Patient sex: F
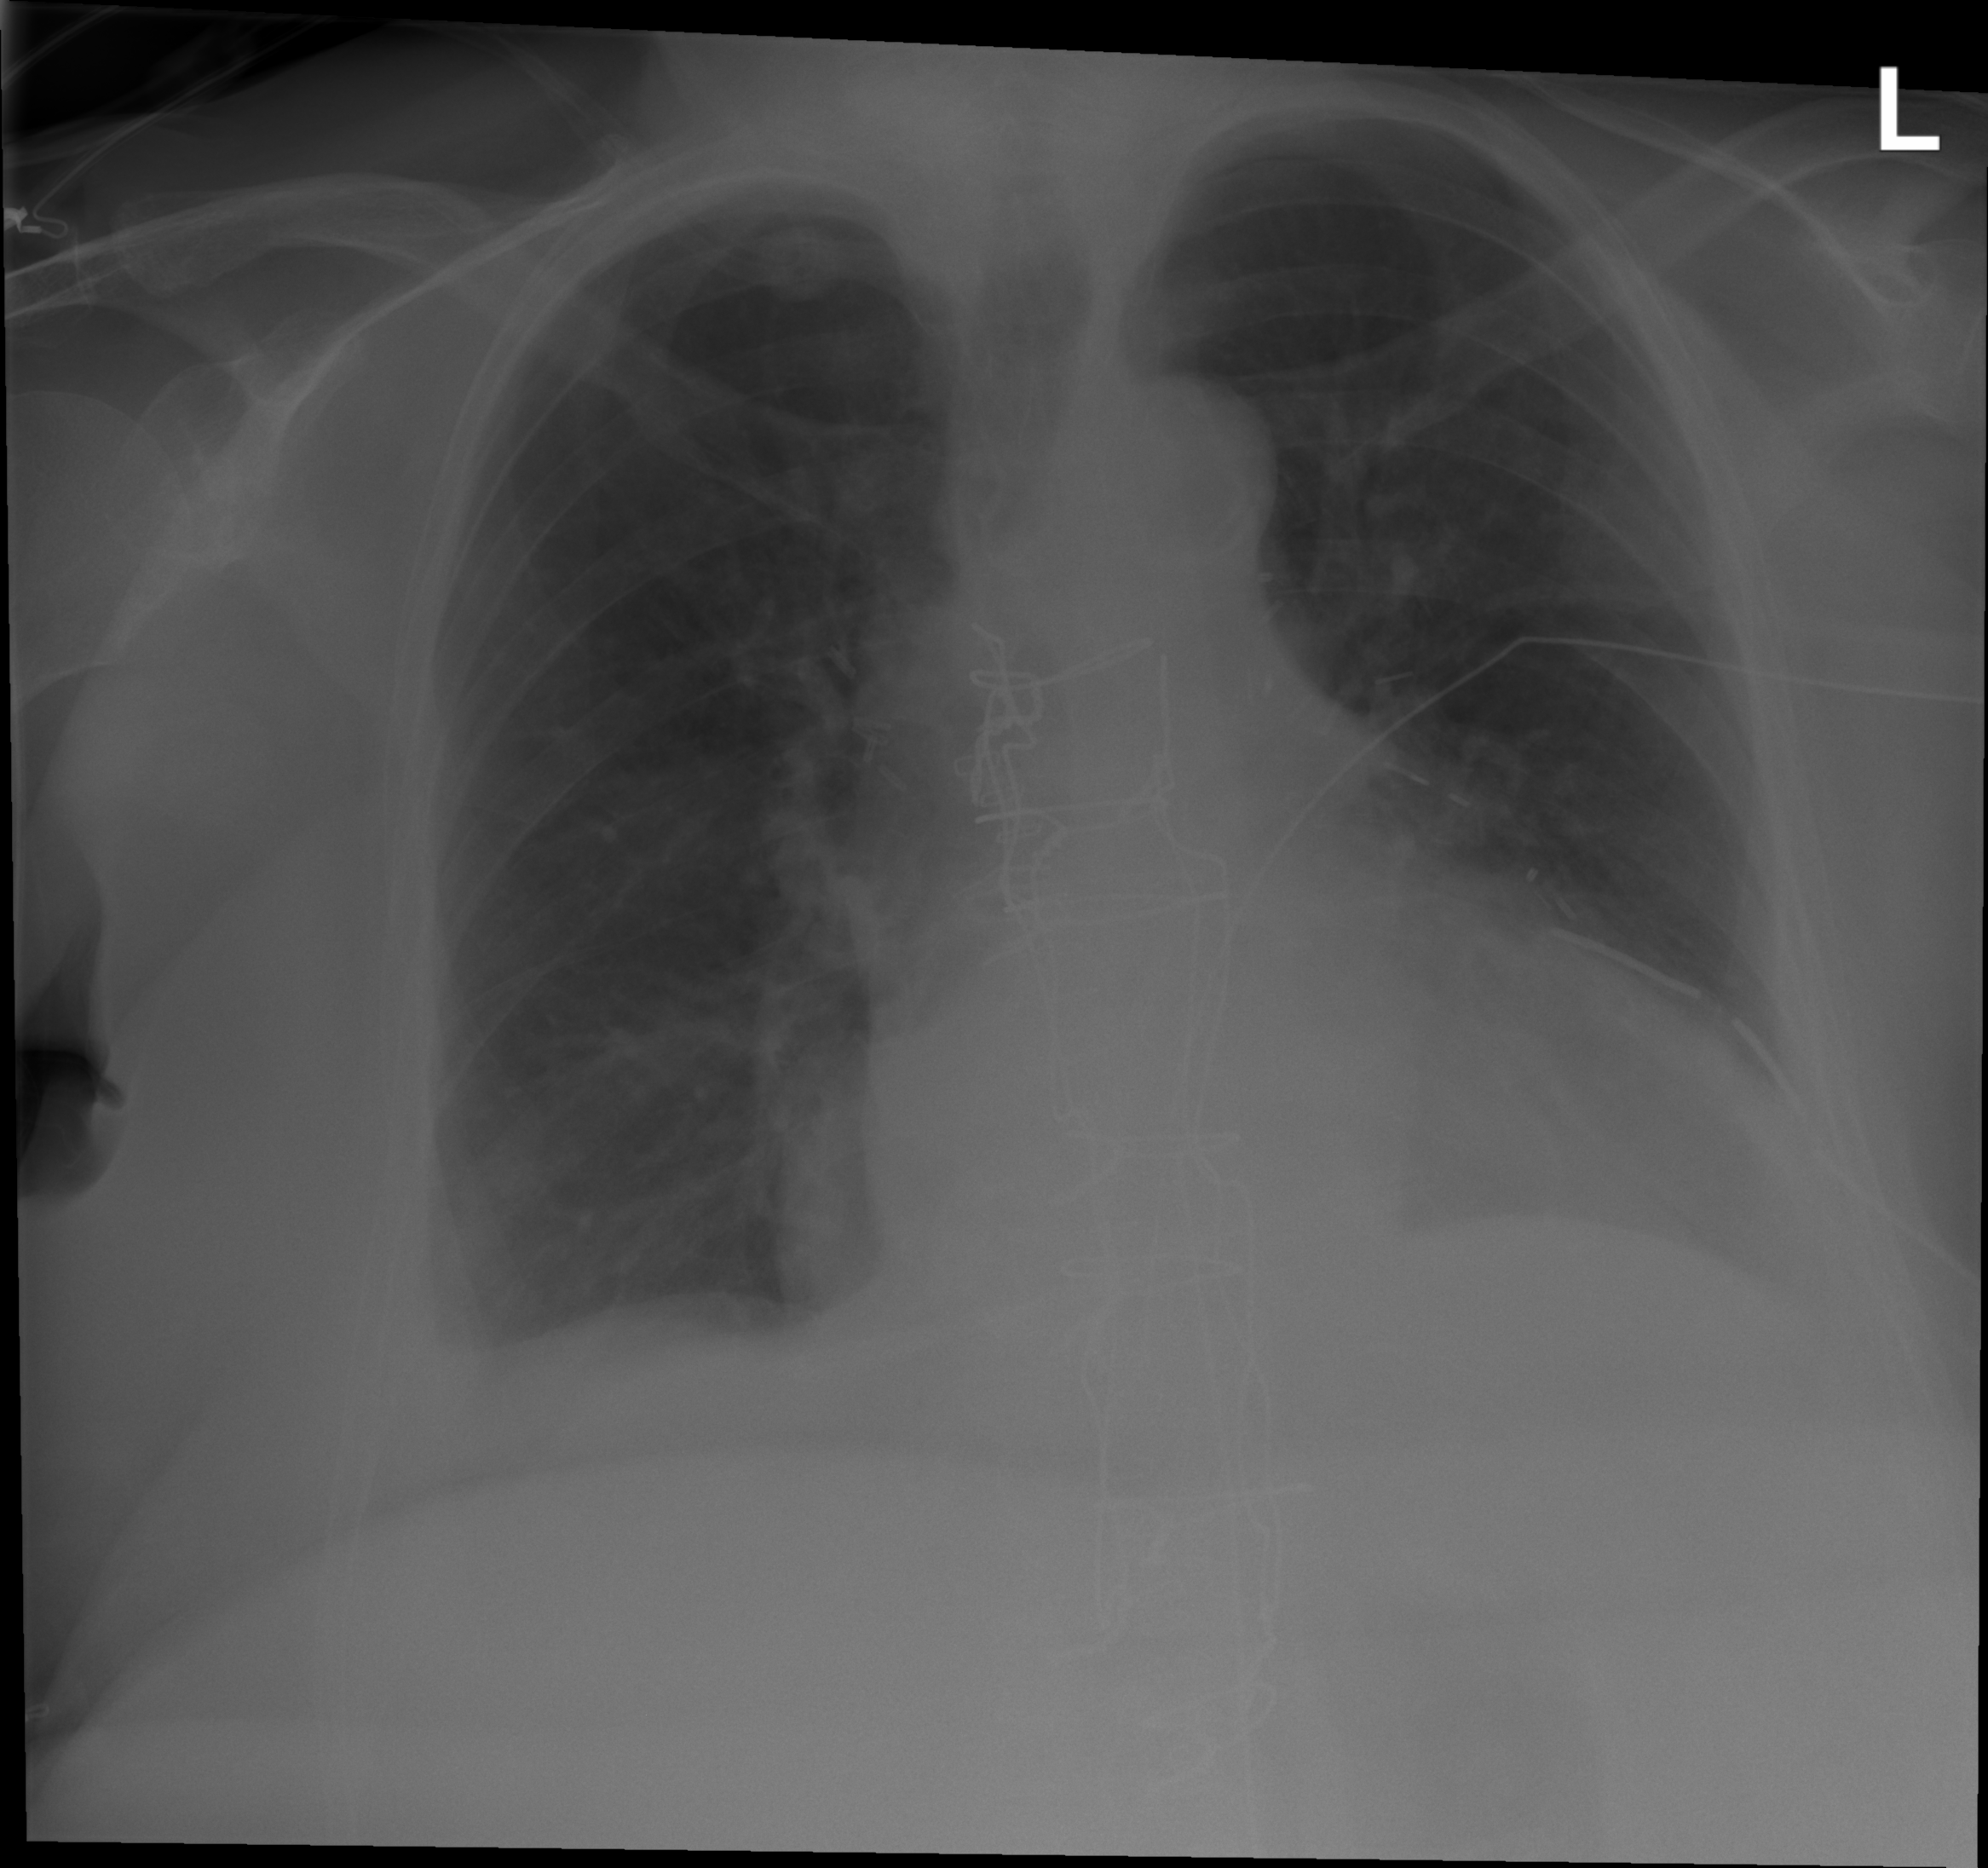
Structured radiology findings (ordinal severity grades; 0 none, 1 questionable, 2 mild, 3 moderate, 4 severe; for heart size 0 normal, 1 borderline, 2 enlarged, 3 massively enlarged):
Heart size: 2
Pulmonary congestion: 0
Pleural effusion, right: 1
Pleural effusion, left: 1
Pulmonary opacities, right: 0
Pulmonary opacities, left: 0
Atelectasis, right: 0
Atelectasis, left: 0